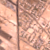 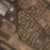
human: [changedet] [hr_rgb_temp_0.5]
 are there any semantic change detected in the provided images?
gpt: Some buildings were edified on the left of the vertical street.